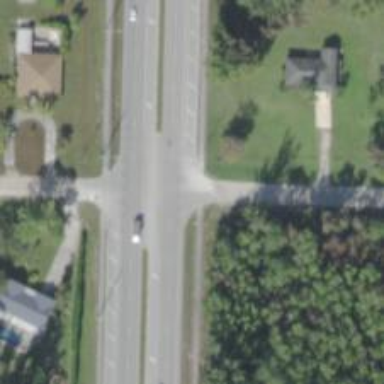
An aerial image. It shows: Road with stop sign.